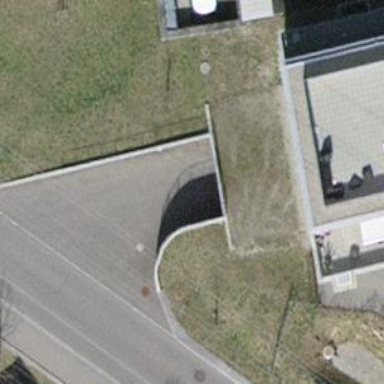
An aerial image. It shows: Parking entrance.